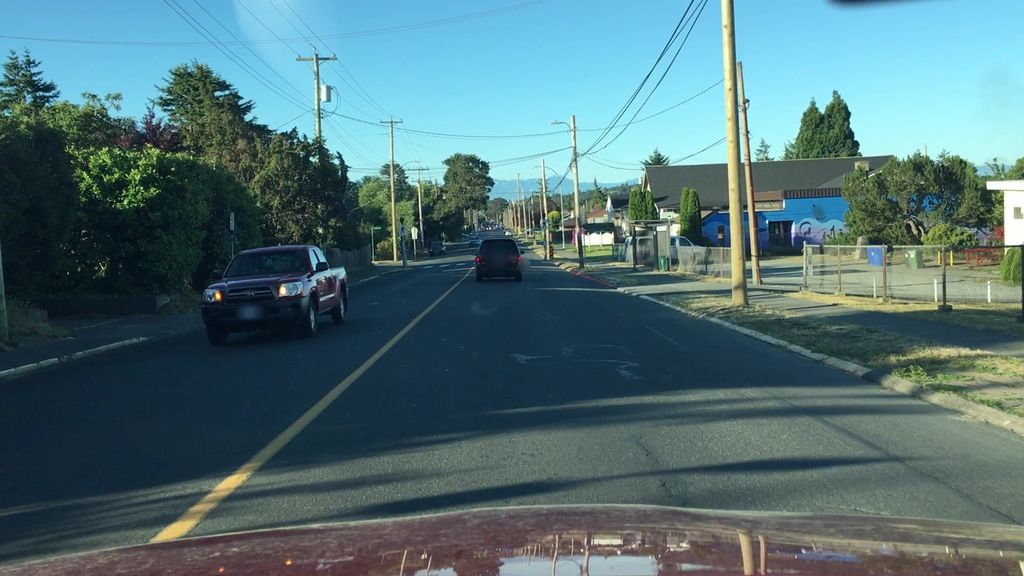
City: victoria